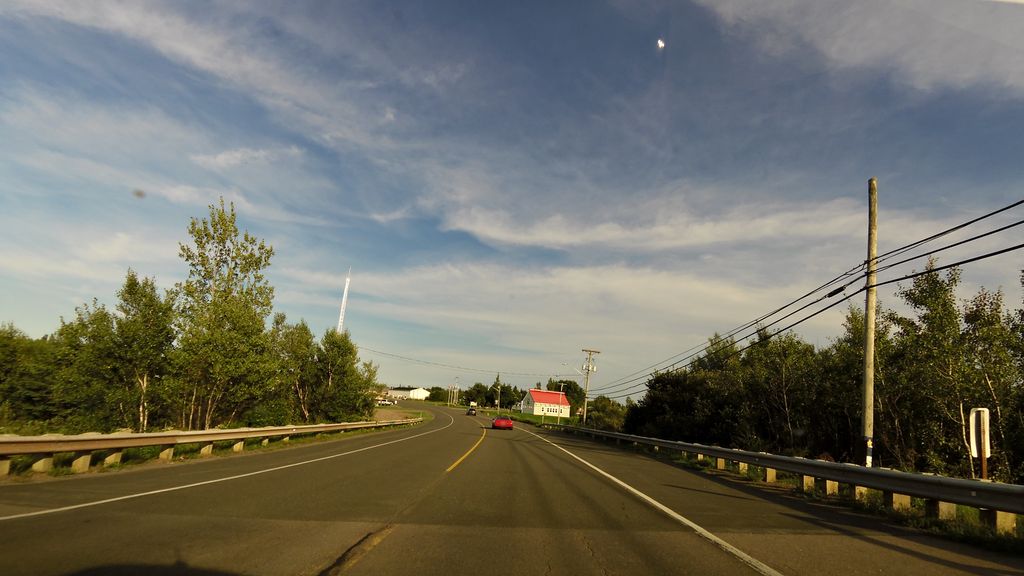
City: charlottetown